Breast ultrasound image
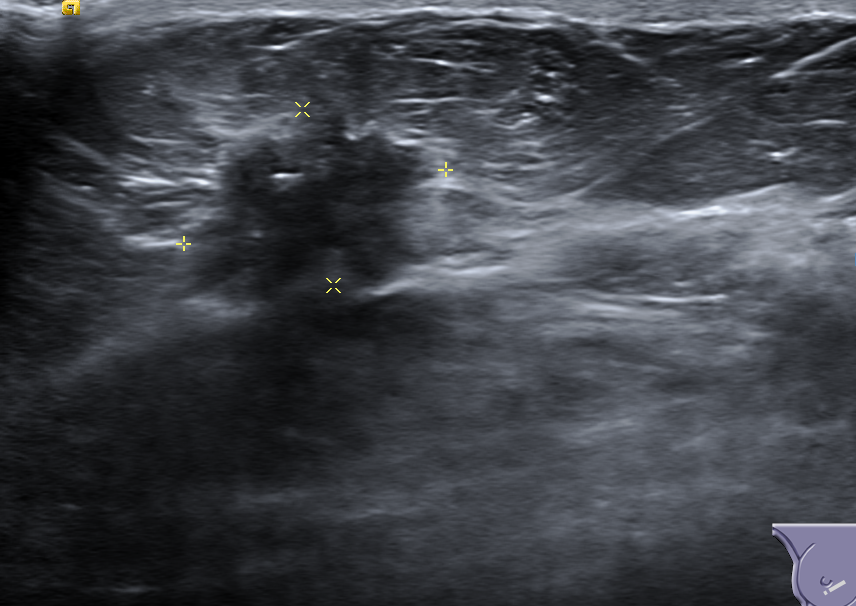
Diagnosis: malignant